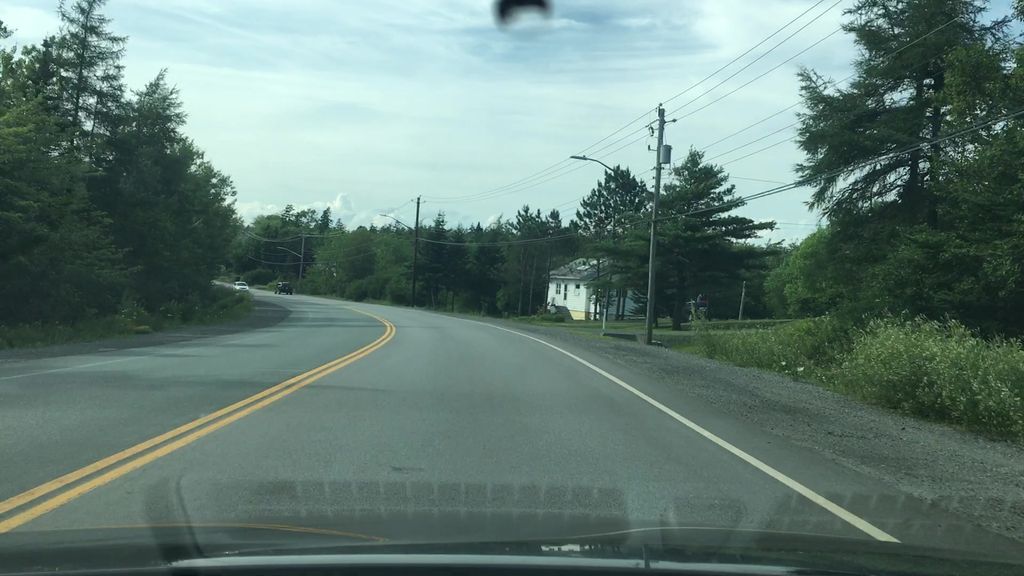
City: halifax